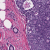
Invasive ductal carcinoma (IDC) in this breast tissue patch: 0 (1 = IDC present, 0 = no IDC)